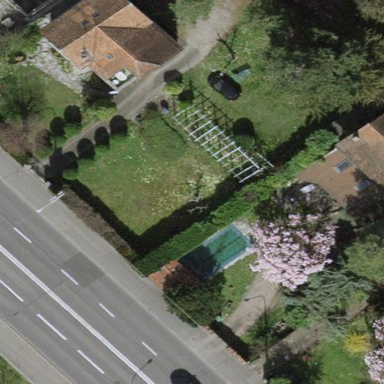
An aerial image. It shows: Garden surrounded by fence.